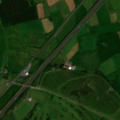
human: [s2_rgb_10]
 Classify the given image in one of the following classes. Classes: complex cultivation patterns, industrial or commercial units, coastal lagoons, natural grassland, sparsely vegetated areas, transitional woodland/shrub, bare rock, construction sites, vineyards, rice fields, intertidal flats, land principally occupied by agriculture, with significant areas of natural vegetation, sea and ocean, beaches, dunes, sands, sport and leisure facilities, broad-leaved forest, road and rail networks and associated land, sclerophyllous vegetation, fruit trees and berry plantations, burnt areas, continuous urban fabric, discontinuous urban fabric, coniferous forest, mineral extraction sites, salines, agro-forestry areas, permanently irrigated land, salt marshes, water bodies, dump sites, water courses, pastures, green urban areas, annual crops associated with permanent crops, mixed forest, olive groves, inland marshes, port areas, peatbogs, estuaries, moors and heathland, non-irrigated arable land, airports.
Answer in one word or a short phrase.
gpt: road and rail networks and associated land, sport and leisure facilities, non-irrigated arable land, pastures, complex cultivation patterns